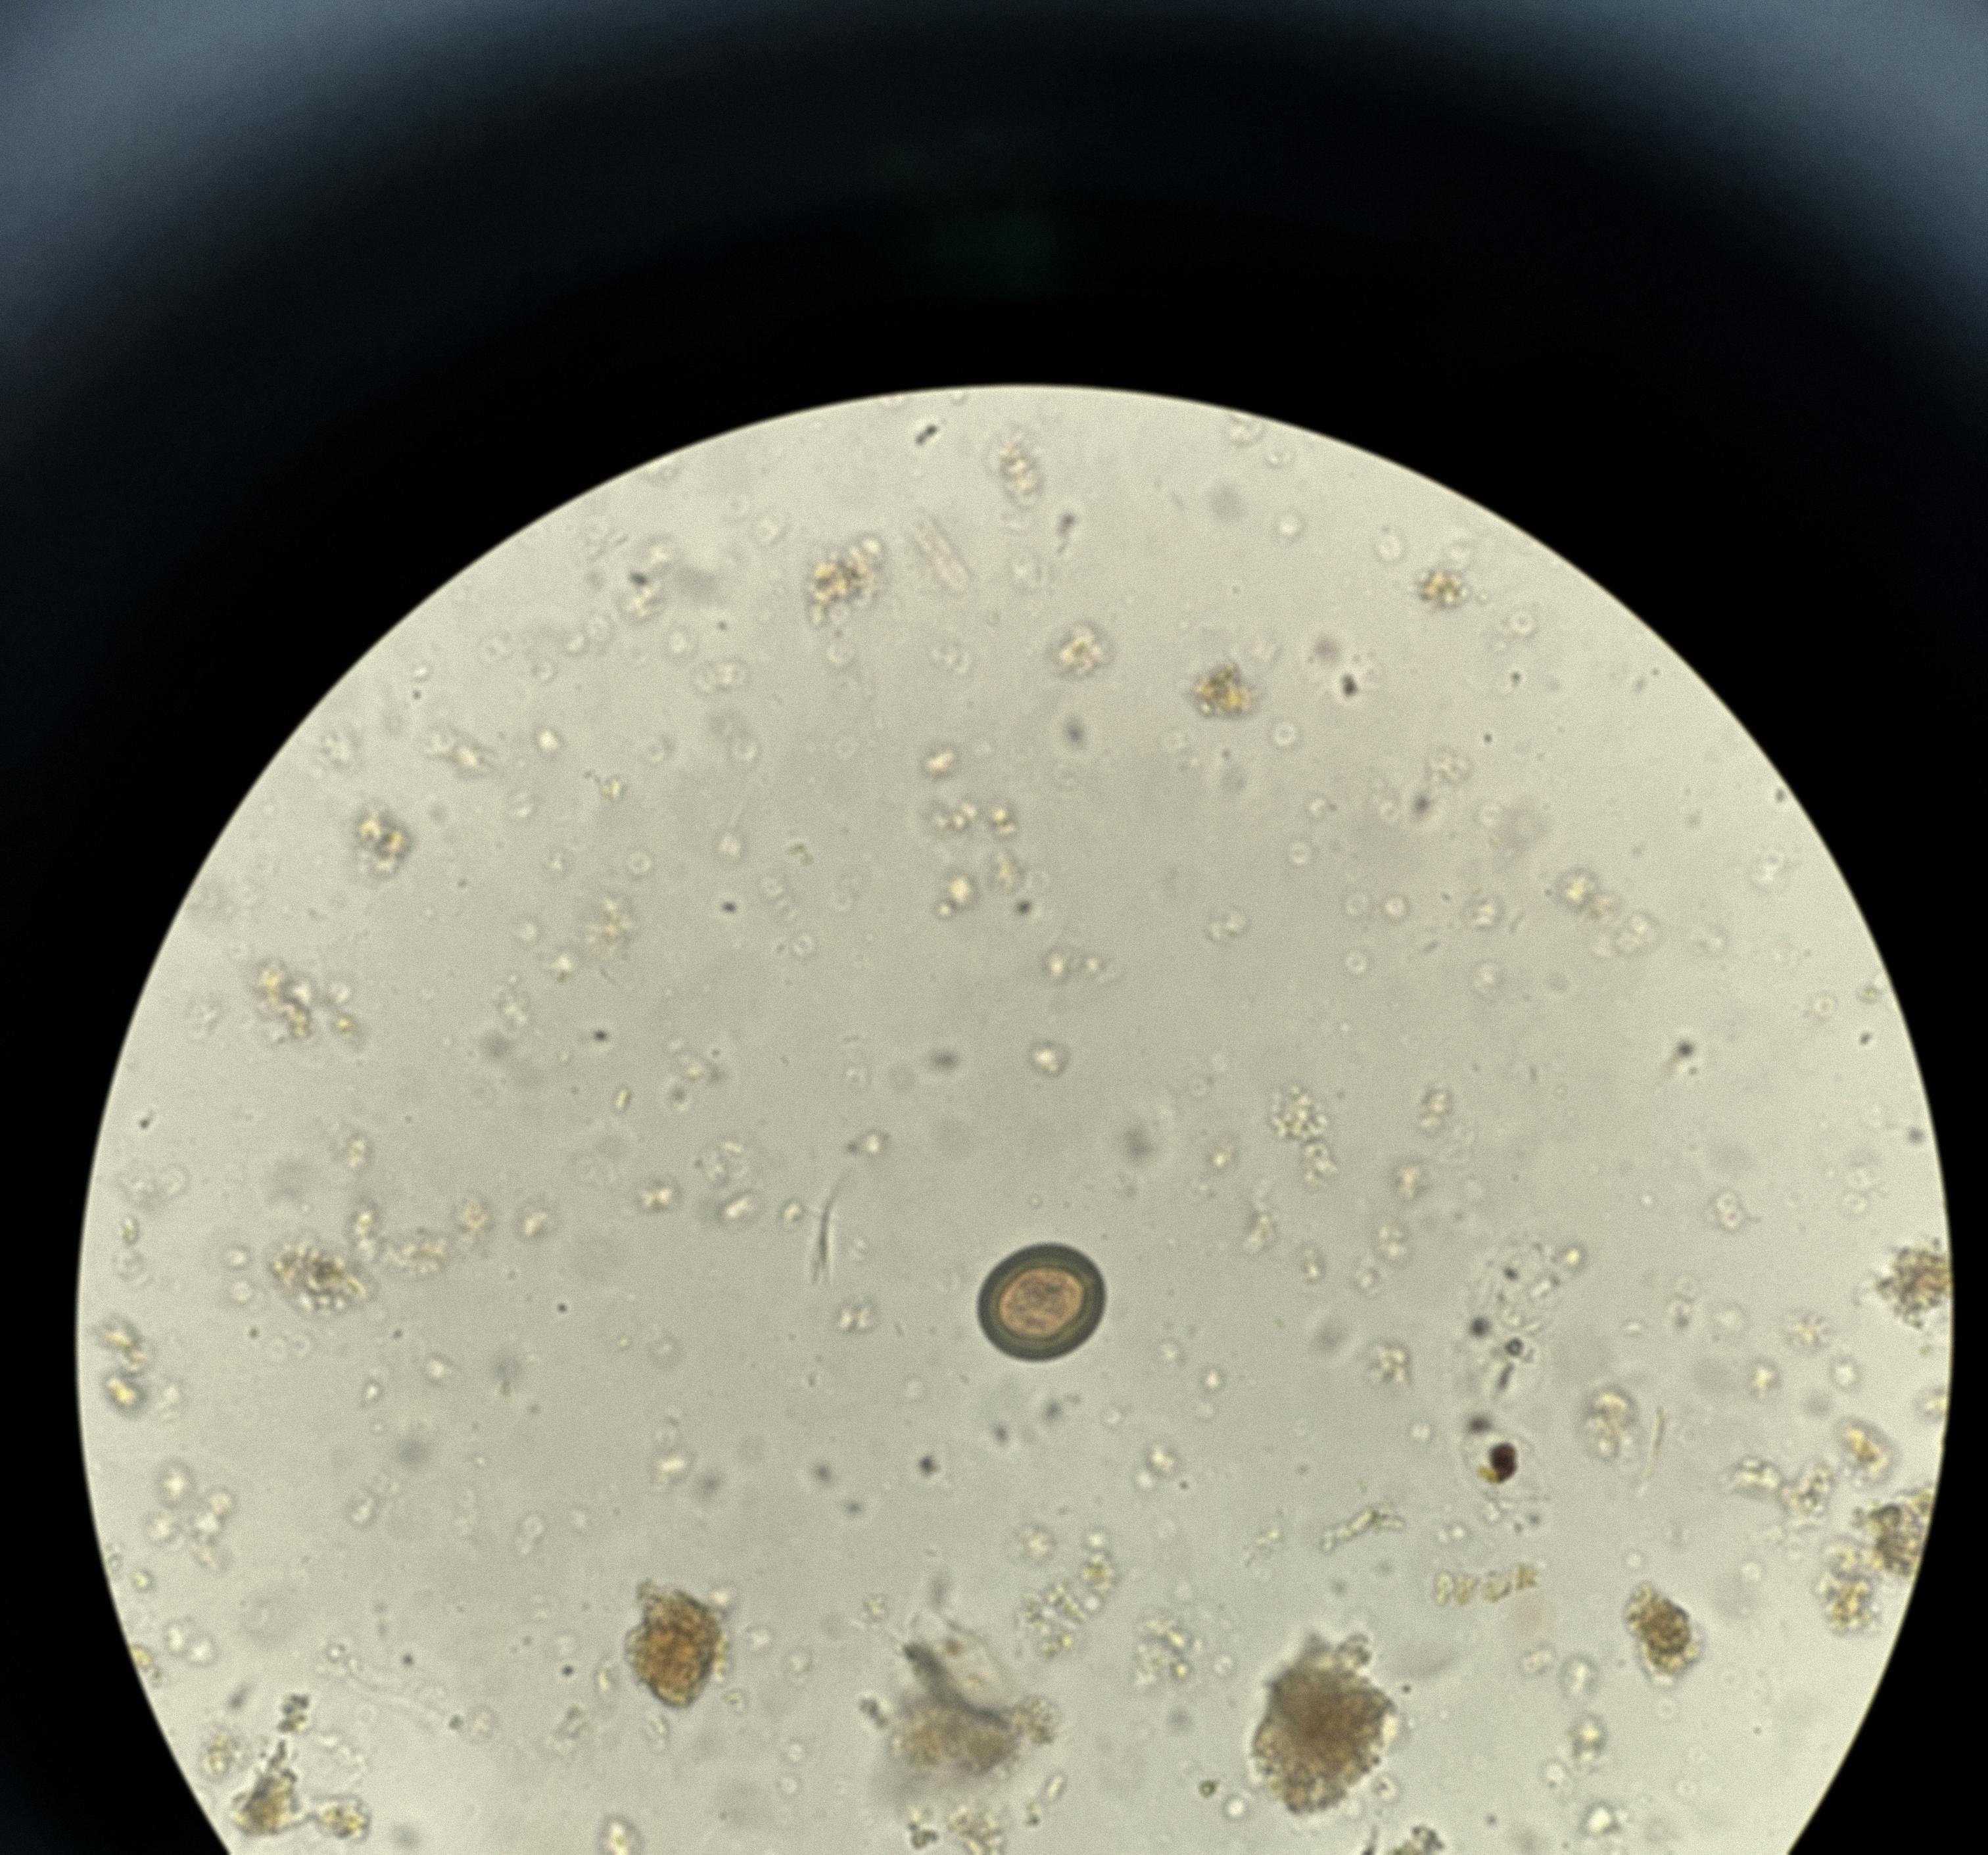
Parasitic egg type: Taenia spp. egg